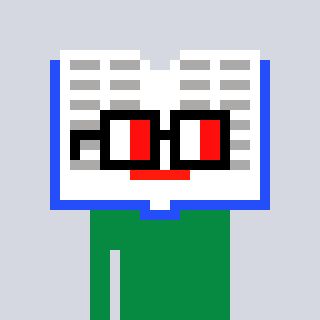
a pixel art character with square glasses with black frames and red eyes, a dictionary-shaped head and a green-colored body on a cool background